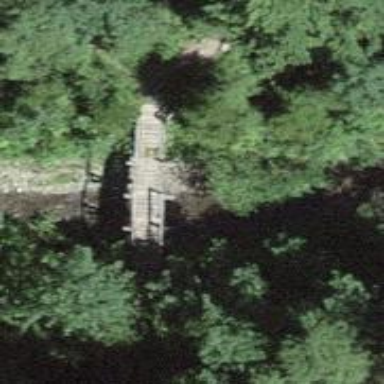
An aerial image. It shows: Path on bridge.